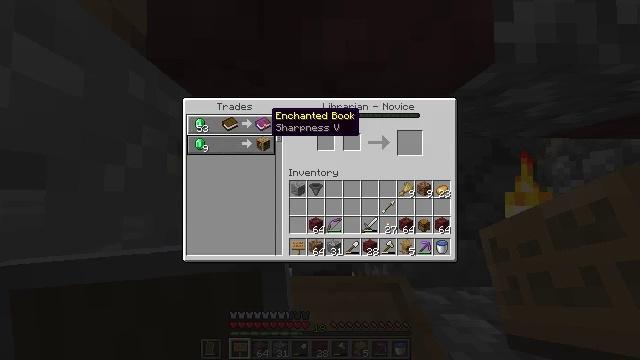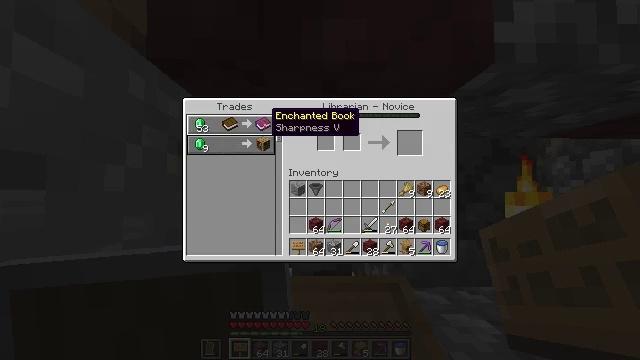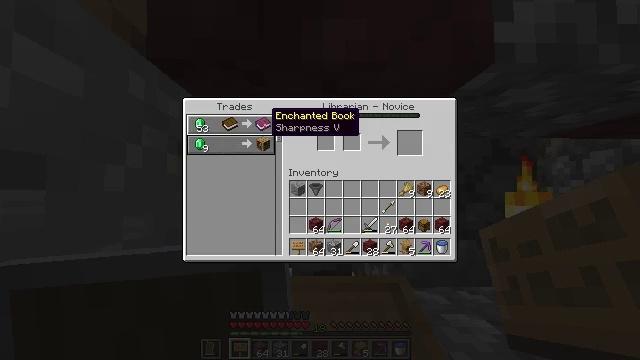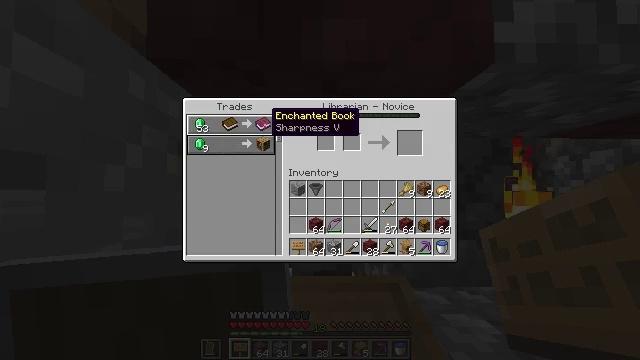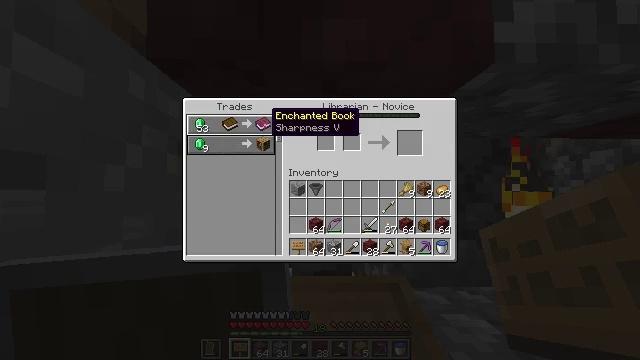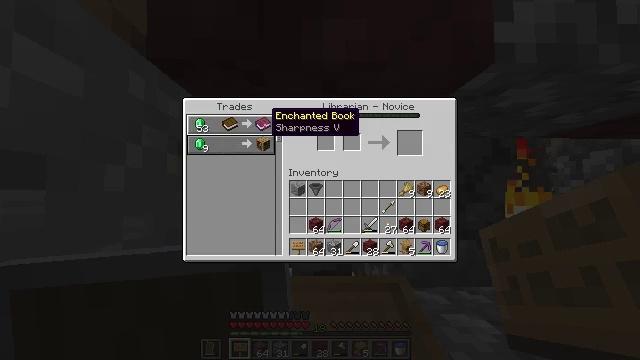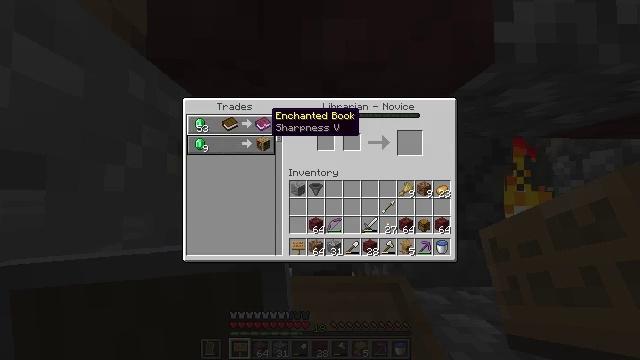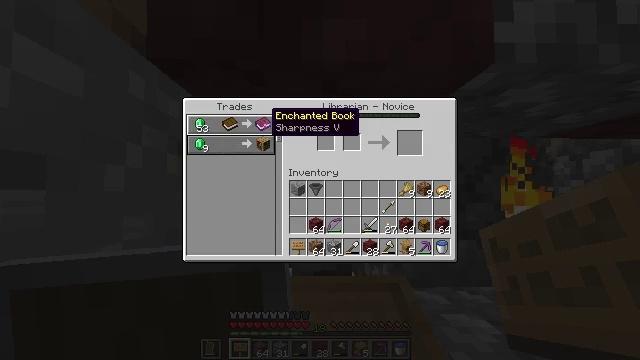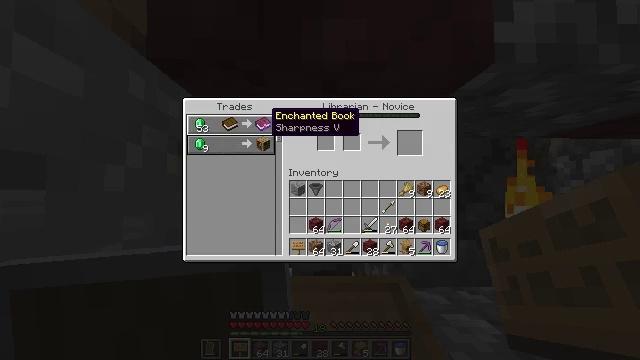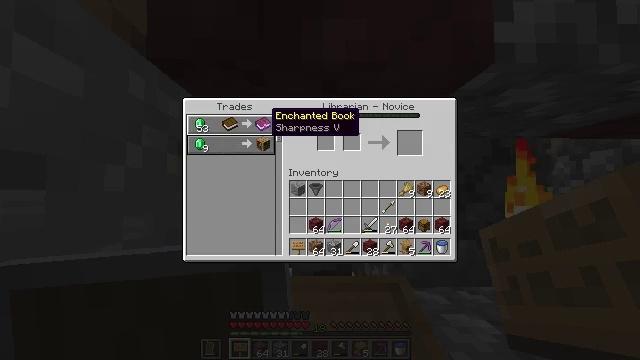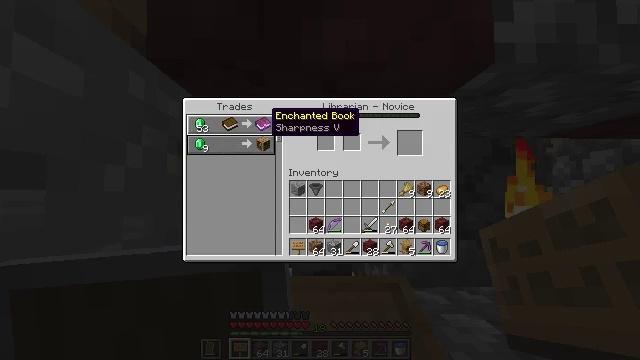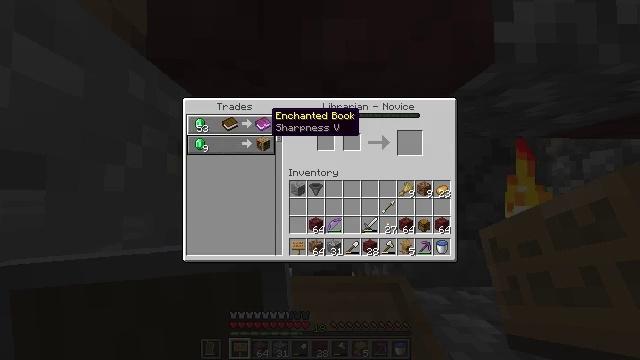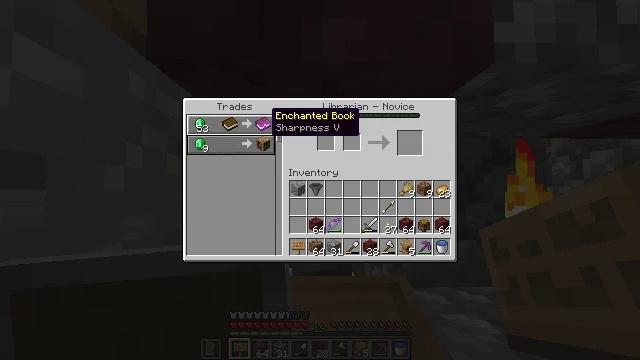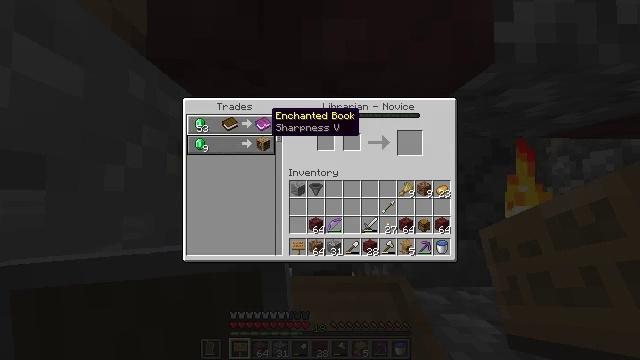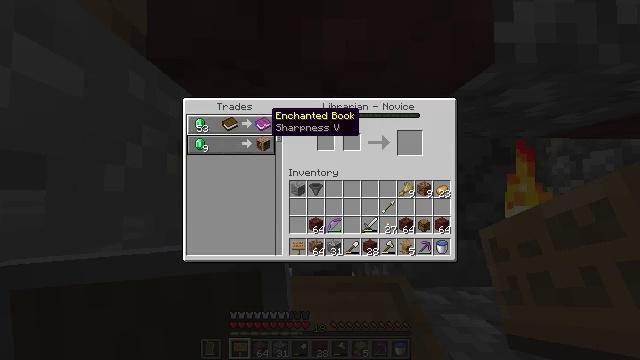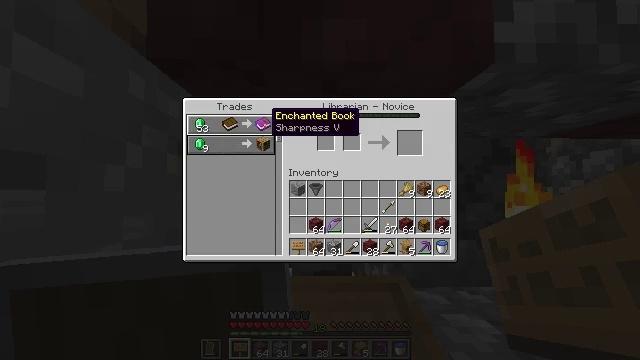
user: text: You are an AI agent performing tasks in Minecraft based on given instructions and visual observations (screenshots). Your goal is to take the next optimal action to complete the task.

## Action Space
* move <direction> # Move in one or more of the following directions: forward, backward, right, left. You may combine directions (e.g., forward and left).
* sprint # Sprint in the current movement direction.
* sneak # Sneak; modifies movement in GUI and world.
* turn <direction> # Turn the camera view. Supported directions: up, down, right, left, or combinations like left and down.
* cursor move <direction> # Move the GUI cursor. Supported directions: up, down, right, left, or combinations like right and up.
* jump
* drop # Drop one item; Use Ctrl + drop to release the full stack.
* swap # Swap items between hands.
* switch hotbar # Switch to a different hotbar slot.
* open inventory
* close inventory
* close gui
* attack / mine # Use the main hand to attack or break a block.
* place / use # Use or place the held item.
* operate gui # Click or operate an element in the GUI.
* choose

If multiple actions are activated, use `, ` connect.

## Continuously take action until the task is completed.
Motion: motion action
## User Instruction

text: Take down the oak wall sign.
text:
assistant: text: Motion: no_op
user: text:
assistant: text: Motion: no_op
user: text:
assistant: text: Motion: no_op
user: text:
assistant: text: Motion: no_op
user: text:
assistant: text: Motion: no_op
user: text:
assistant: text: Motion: no_op
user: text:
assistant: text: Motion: no_op
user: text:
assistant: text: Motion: no_op
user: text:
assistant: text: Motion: no_op
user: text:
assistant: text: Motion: no_op
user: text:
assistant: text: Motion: no_op
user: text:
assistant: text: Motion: no_op
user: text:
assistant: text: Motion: no_op
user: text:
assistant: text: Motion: no_op
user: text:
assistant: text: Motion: no_op
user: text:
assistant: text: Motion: no_op
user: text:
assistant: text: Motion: no_op
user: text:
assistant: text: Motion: no_op
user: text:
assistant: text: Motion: no_op
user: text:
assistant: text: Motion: no_op
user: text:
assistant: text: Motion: no_op
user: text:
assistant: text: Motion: no_op
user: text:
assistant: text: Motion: no_op
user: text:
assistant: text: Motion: no_op
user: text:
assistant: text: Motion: no_op
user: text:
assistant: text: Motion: no_op
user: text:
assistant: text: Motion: no_op
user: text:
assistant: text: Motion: no_op
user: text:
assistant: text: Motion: no_op
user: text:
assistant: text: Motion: no_op